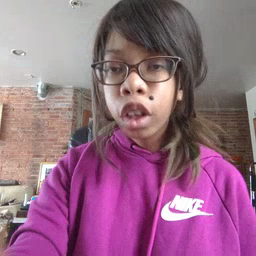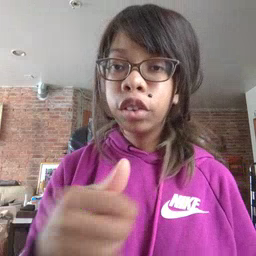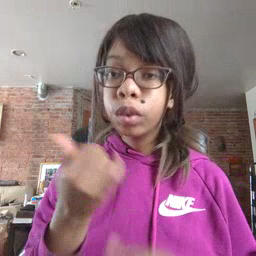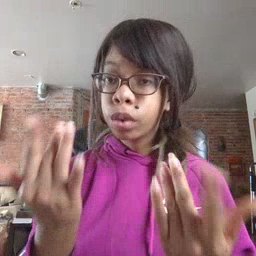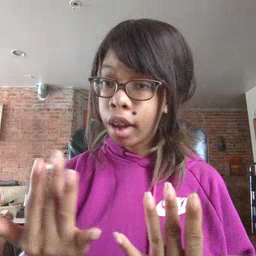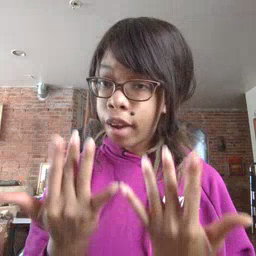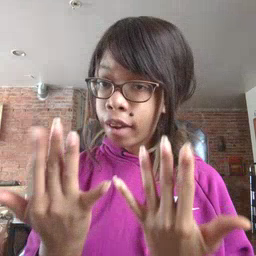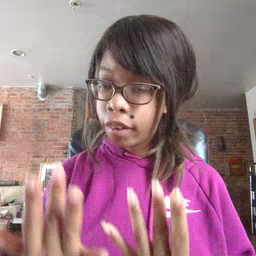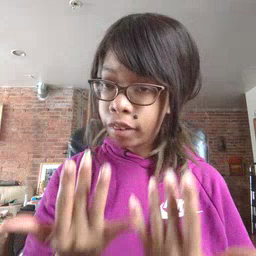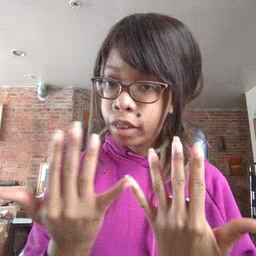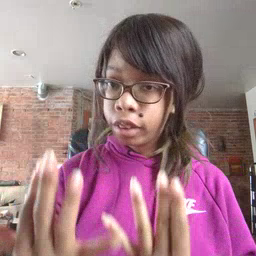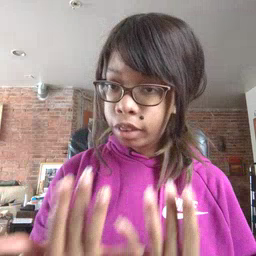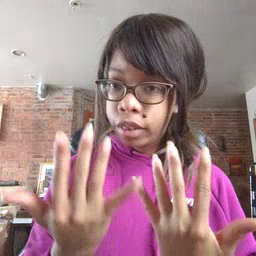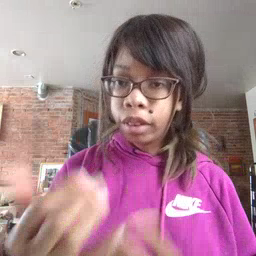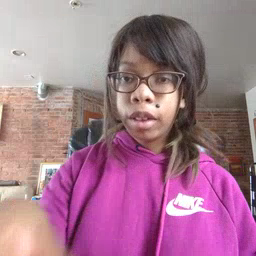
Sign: wait